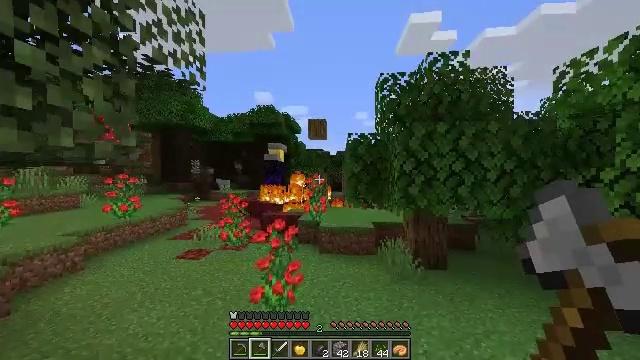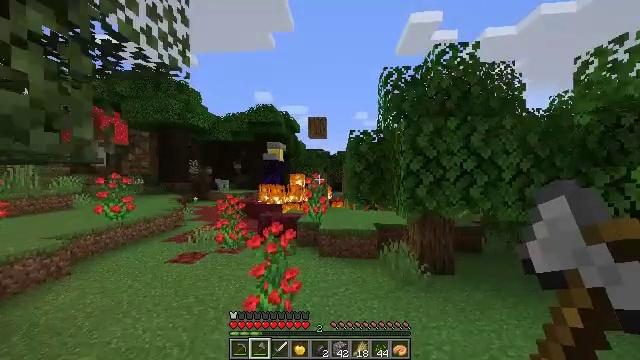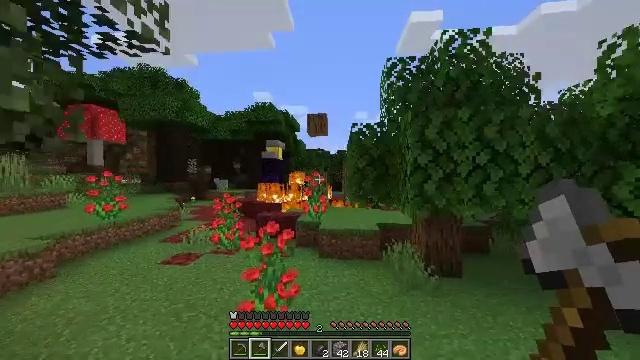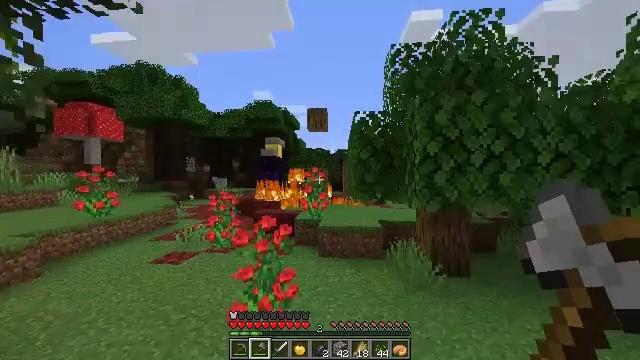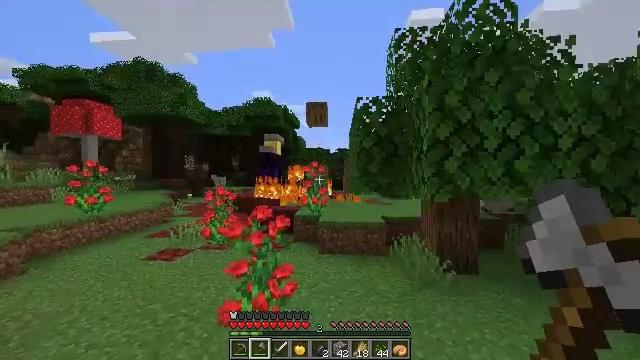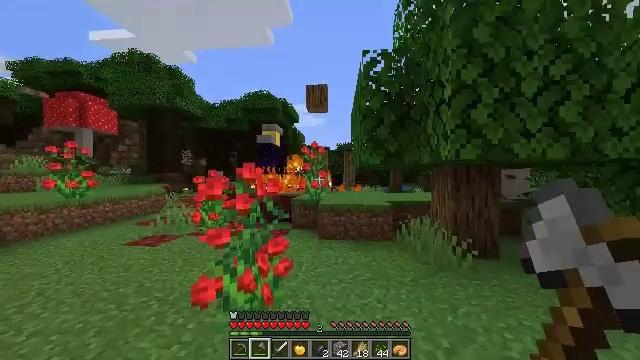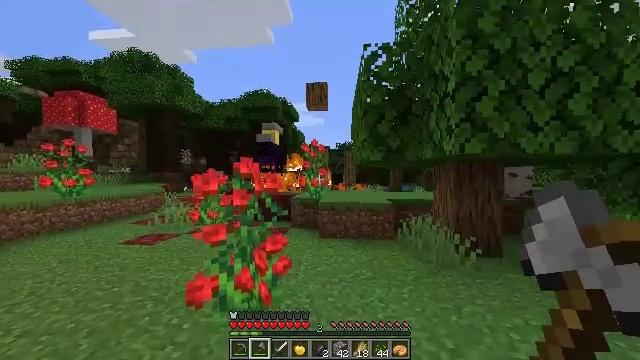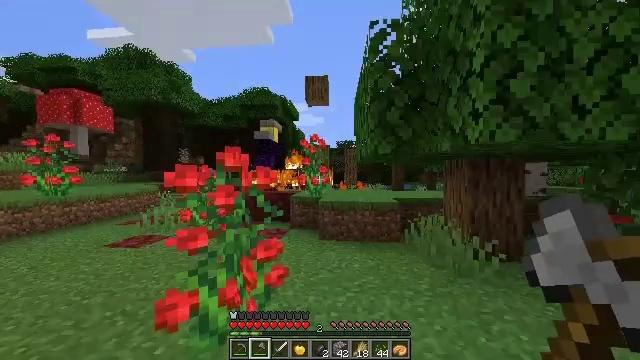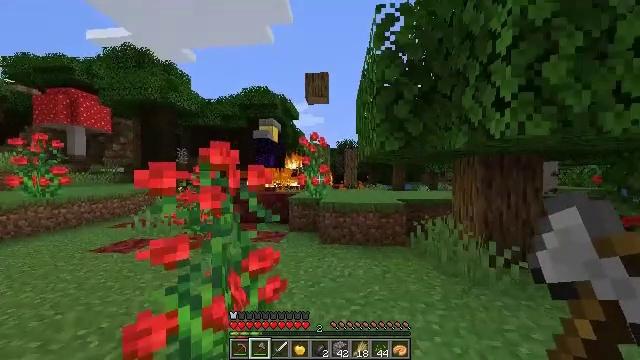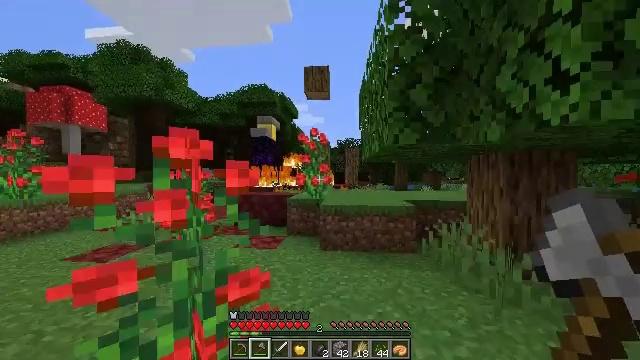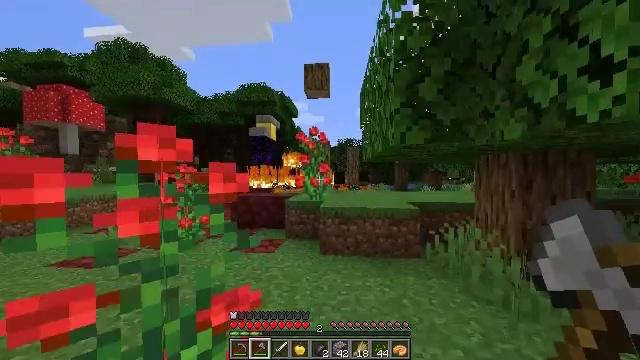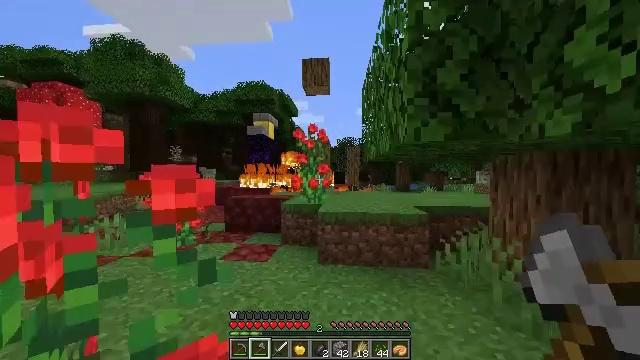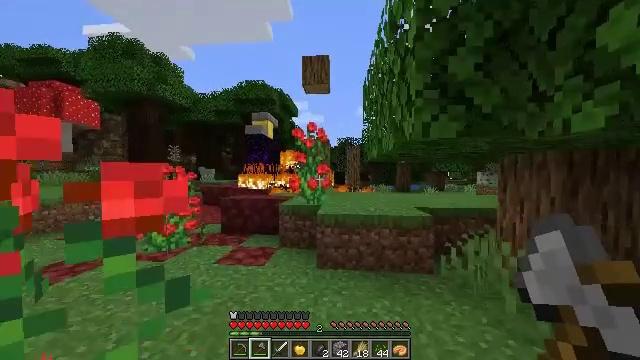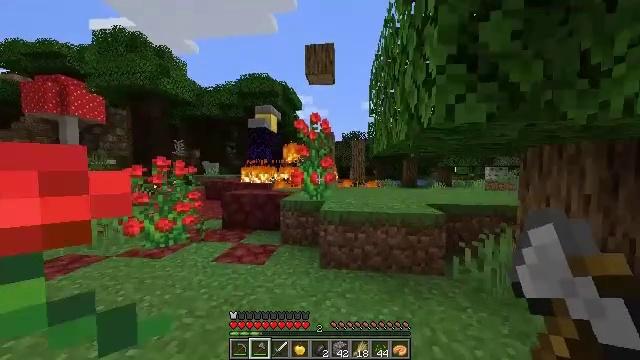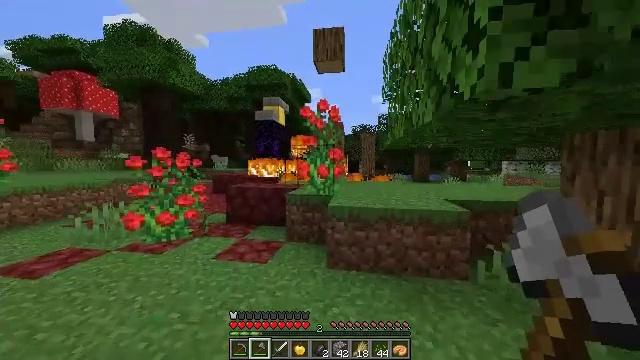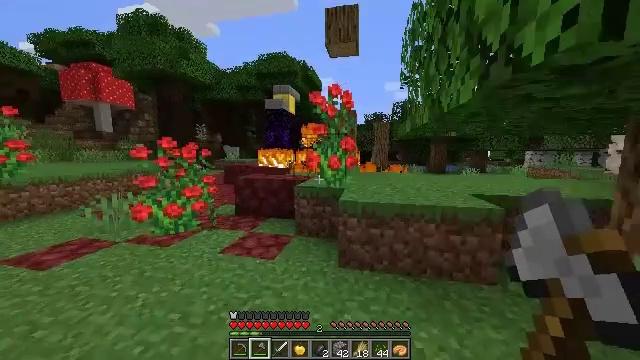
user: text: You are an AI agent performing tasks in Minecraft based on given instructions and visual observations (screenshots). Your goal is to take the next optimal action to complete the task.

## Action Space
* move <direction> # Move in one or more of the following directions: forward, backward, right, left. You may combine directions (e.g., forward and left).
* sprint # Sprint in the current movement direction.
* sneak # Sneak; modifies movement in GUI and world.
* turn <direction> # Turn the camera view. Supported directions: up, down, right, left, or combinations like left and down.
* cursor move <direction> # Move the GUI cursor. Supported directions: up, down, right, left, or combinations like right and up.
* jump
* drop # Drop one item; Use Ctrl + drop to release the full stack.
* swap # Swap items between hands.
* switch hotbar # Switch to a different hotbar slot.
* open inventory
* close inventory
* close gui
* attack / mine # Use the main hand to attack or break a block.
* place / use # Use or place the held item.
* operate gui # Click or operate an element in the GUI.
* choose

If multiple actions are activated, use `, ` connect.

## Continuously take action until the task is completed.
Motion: motion action
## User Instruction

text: Extinguish the fire.
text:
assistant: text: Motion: move forward, jump
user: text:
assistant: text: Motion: move forward, jump
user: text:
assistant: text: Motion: move forward
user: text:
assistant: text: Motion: move forward
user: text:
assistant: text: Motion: move forward
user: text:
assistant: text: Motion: move forward
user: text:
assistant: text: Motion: move forward
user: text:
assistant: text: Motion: move forward
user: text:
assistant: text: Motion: move forward
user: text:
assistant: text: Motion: move forward
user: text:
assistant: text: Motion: move forward
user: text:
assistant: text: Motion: move forward
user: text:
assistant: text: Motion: move forward, turn left and down
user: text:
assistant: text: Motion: move forward, turn left and down
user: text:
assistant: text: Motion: move forward, turn left and down
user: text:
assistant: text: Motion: move forward and move left, turn left and down
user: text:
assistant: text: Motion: move forward and move left, turn left
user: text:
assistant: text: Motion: move forward and move left, turn left
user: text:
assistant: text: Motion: move forward and move left
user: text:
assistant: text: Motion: move forward and move left
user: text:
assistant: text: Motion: move forward and move left
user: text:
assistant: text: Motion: move forward
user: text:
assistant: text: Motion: move forward
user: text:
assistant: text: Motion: move forward
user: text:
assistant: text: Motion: move forward, turn down
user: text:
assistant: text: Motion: move forward, turn right and down
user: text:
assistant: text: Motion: move forward, turn right and down, jump
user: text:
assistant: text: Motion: move forward, turn right and down, jump
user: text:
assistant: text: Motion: move forward, turn right and down, jump
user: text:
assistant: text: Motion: move forward, jump